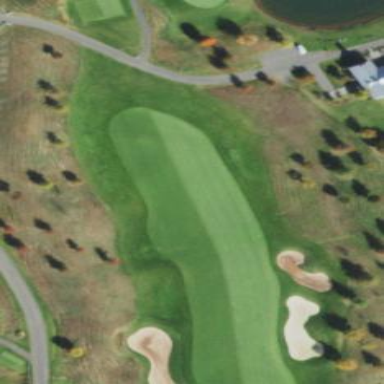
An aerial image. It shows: Golf rough area.